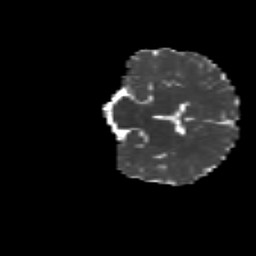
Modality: MD
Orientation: coronal
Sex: male
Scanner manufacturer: siemens
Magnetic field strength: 3 T
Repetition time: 5 s
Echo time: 0.071 s